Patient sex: M
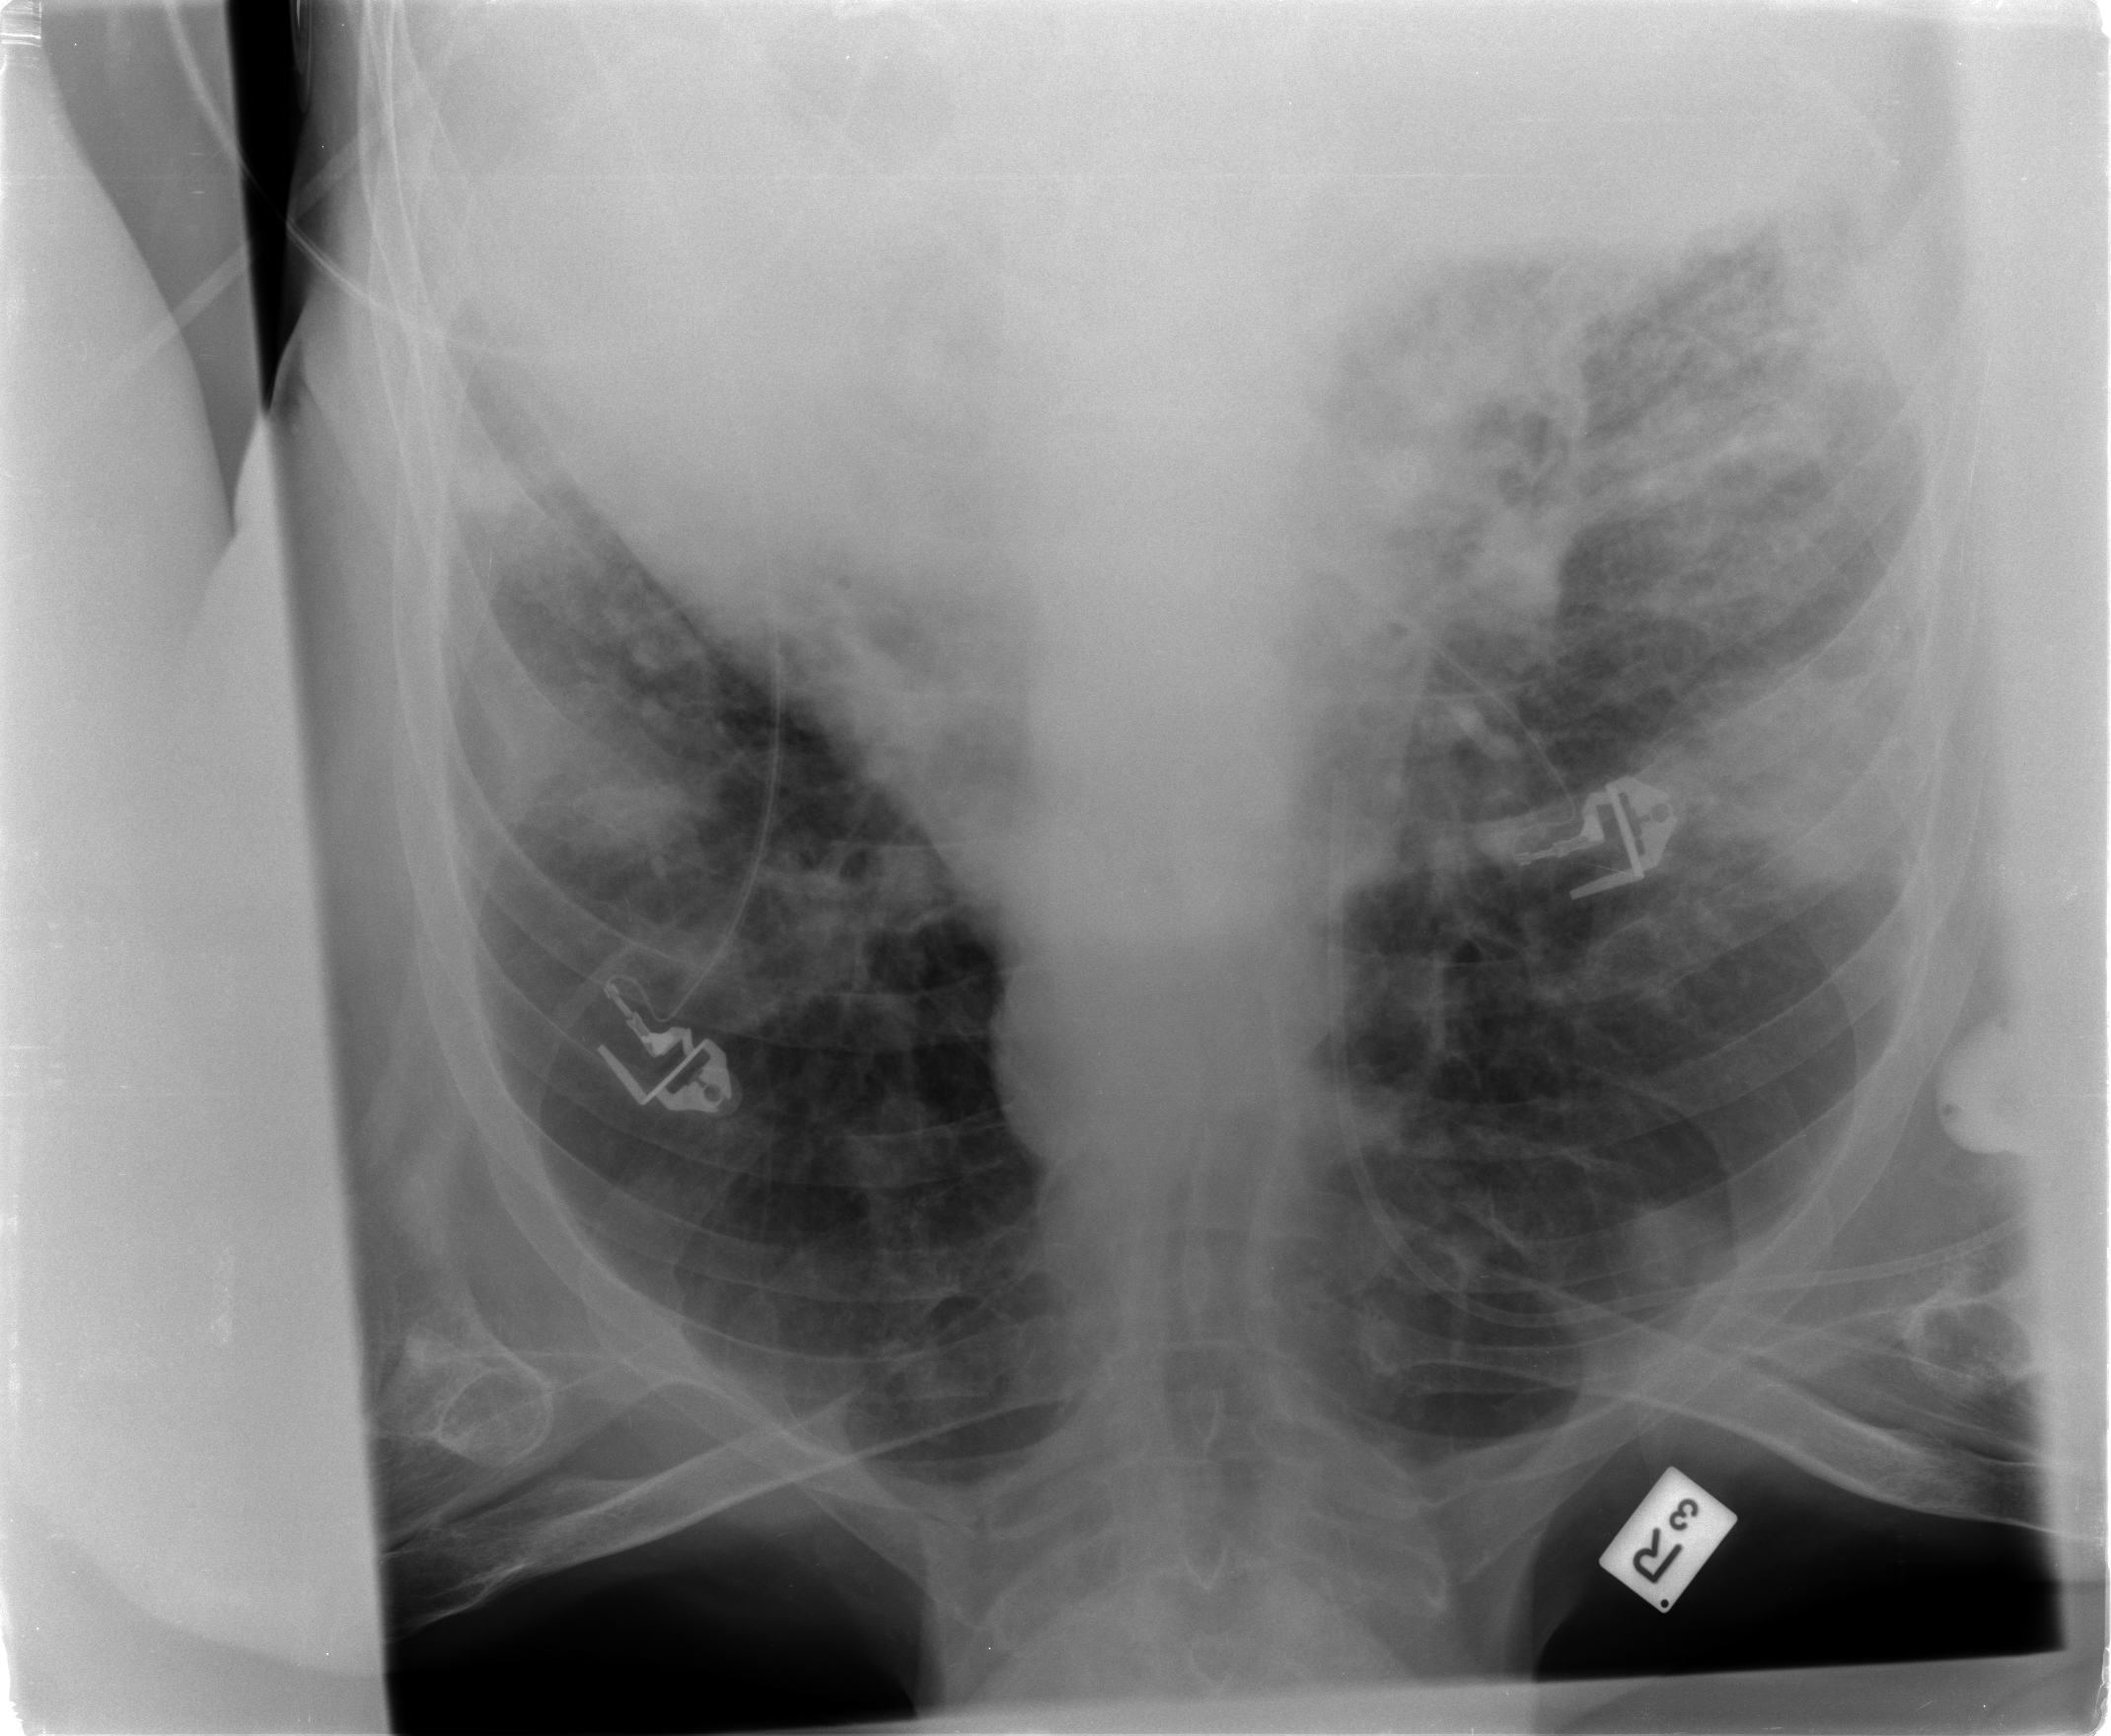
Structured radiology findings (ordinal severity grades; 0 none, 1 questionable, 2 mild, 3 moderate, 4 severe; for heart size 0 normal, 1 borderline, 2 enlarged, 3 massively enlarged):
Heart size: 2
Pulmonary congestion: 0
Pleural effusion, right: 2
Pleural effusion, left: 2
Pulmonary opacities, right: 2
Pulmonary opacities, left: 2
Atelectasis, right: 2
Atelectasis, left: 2